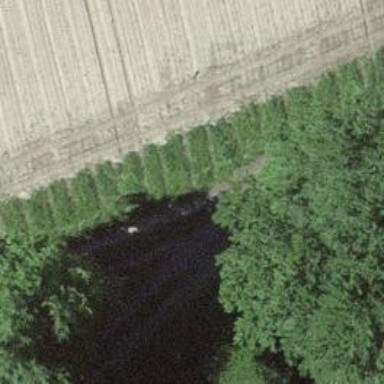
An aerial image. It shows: Track with grade2 tracktype.